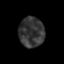
Tissue: prostate
Cell type: T cells
Senescence score: 0.3348
Nuclear area (px): 740
Mean DAPI intensity: 53.693